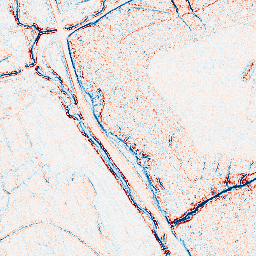
Category: edge_preserving
Decomposition family: bilateral
Decomposition parameters: d: 5
sigma_color: 75
sigma_space: 75
Upsampling method: sinc_blackman
Upsampling parameters: scale: 4
kernel_size: 16
Upsampling scale: 4